Question: This is a snake game. How many steps do you need to take from the current state to eat the food?
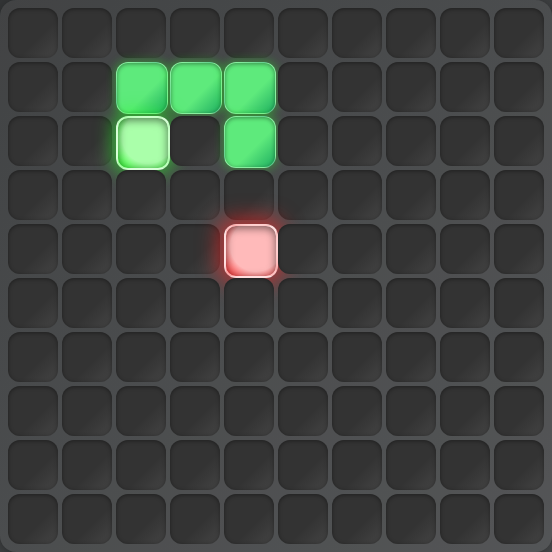
Answer: 4